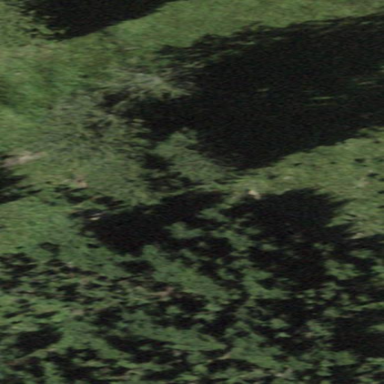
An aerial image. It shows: Mixed forest with variety of leaf types and cycles.